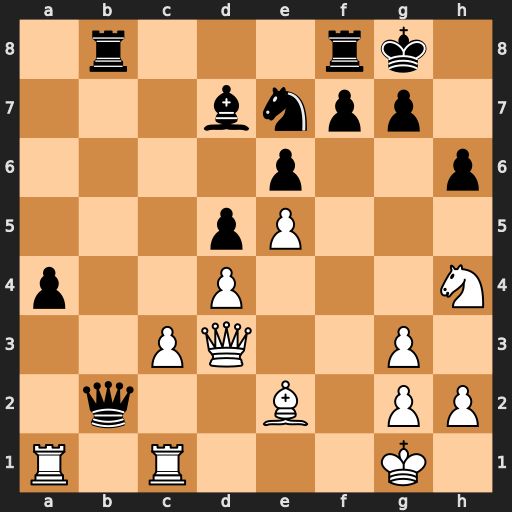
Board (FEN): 1r3rk1/3bnpp1/4p2p/3pP3/p2P3N/2PQ2P1/1q2B1PP/R1R3K1
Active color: w
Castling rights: -
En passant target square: -
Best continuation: Rcb1 Qb3 Rxb3